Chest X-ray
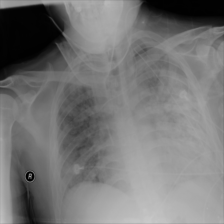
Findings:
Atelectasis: negative
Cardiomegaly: negative
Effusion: negative
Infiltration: negative
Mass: negative
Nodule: negative
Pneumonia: positive
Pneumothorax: negative
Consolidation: negative
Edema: positive
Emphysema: negative
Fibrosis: negative
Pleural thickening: negative
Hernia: negative